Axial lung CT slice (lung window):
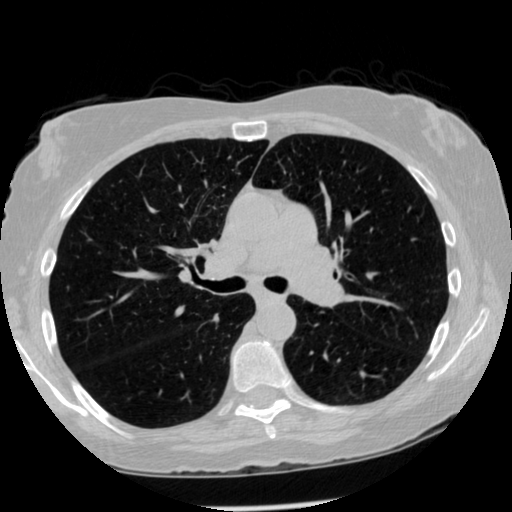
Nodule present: no